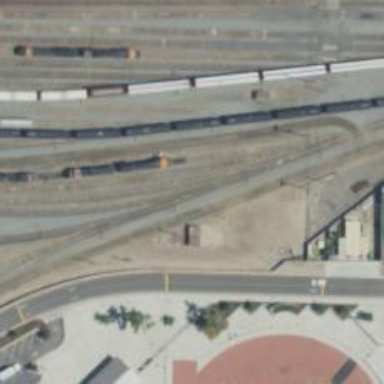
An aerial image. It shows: Railway yard in service.